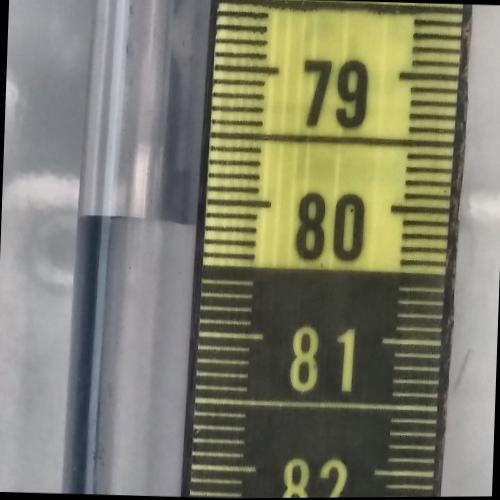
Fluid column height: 80.2 cm